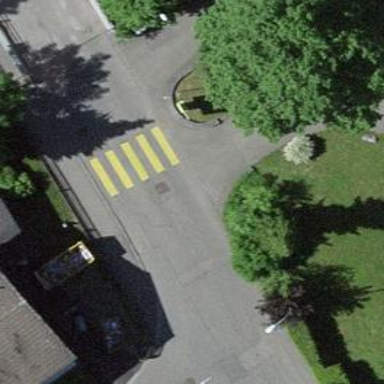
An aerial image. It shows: Marked zebra crossing on the road.